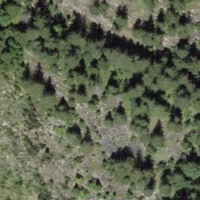
EUNIS habitat code: 44
Species observed at this site:
Parnassius apollo